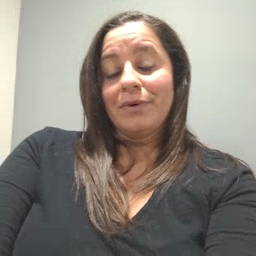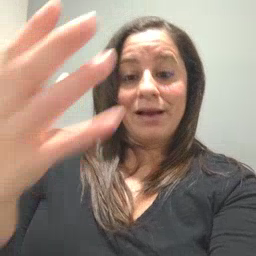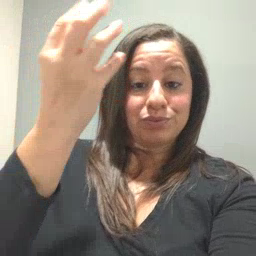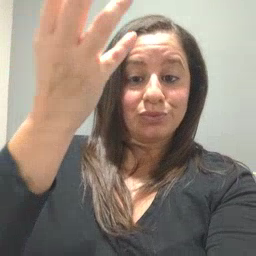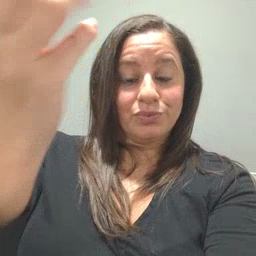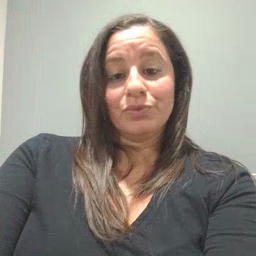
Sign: outside